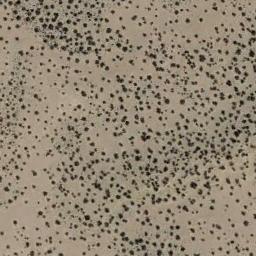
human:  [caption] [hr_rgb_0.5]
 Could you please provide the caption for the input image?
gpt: In this jungle, Only the little vegetation can be seen .

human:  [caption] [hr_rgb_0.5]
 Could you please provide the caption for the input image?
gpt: Chaparral is evenly distributed on the sand .

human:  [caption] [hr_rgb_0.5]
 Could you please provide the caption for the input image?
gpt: There are many bushes make up the chaparral on the desert .

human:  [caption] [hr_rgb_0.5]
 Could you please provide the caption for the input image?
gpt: A lot of dense small chaparrals grow in the desert .

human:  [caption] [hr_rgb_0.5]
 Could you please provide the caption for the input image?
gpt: The vegetation in the chaparral is approximately the same size .